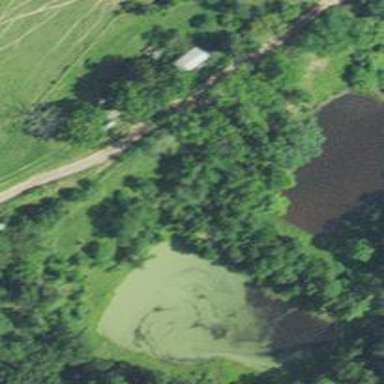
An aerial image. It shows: Pond surrounded by natural water.